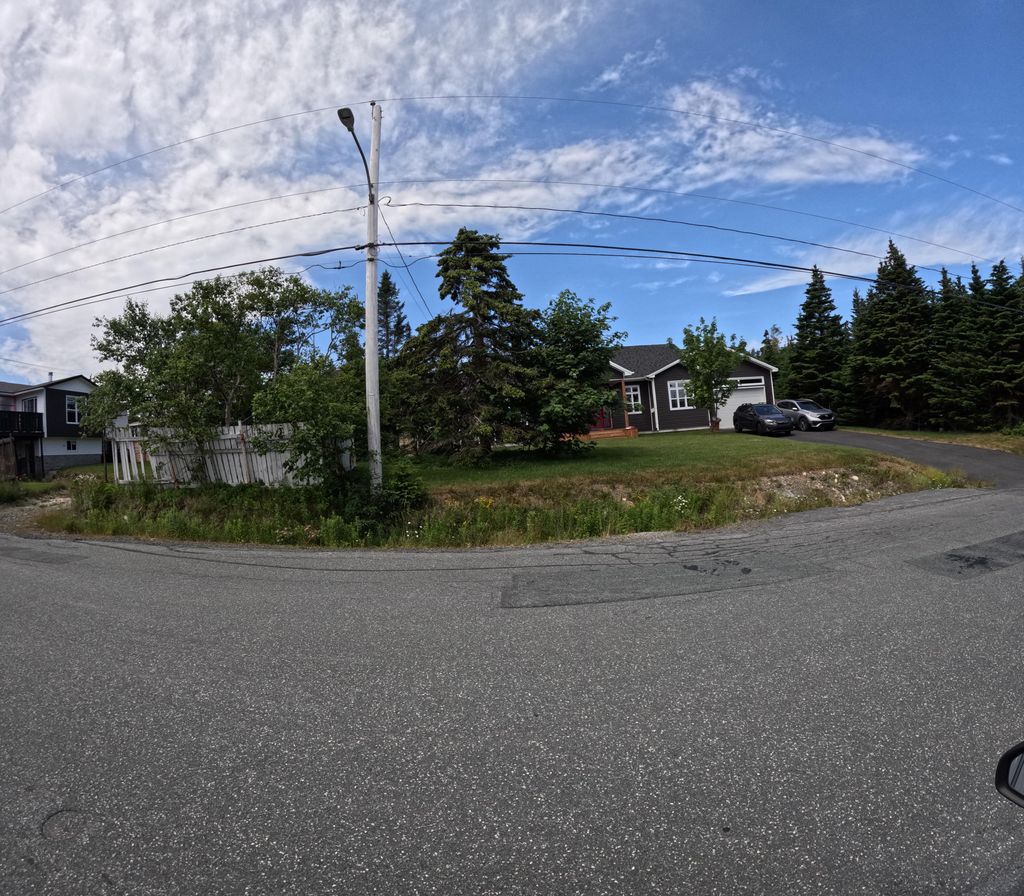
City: st_johns